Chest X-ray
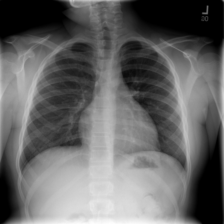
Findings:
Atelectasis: negative
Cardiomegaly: negative
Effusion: negative
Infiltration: positive
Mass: negative
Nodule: negative
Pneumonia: negative
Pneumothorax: negative
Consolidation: negative
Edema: negative
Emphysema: negative
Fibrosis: negative
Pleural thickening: negative
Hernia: negative